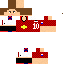
A male human skin with medium skin, wearing brown long hair dressed in a red tshirt and red pants, featuring a closed mouth.